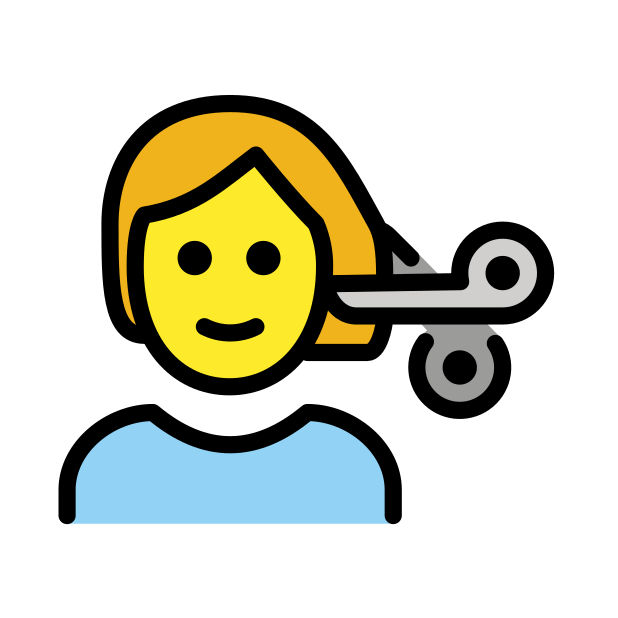
person getting haircut